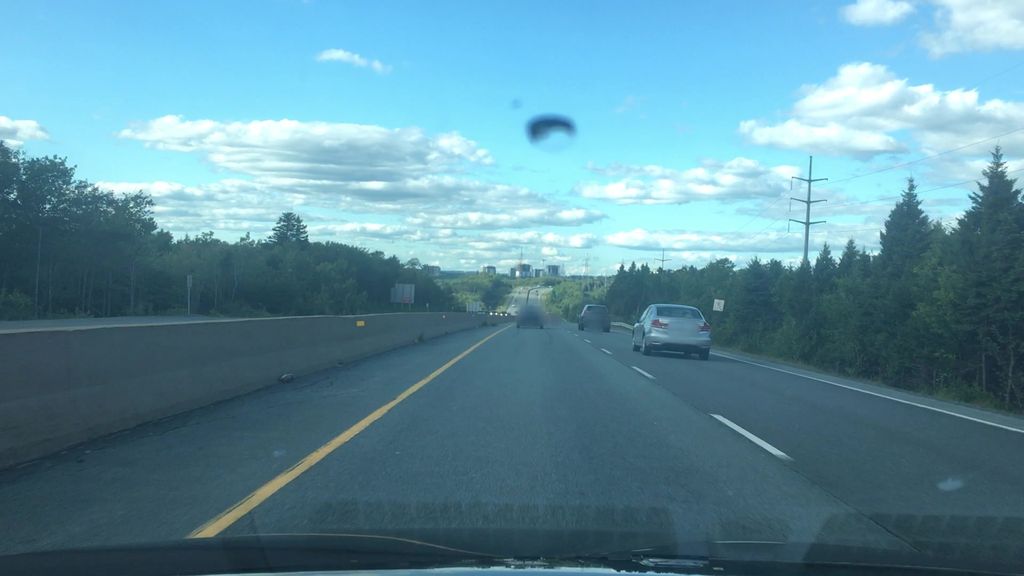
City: halifax